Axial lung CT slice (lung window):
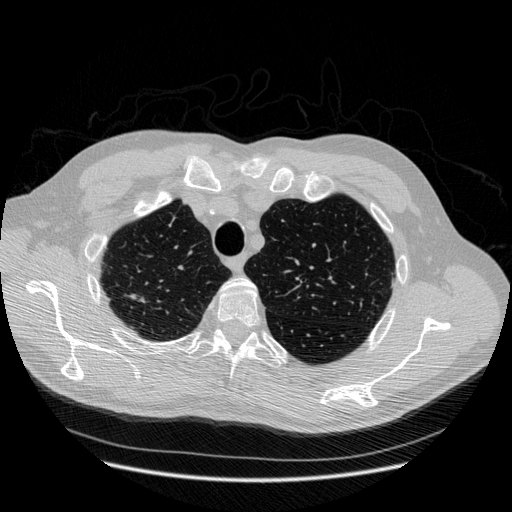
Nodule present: no